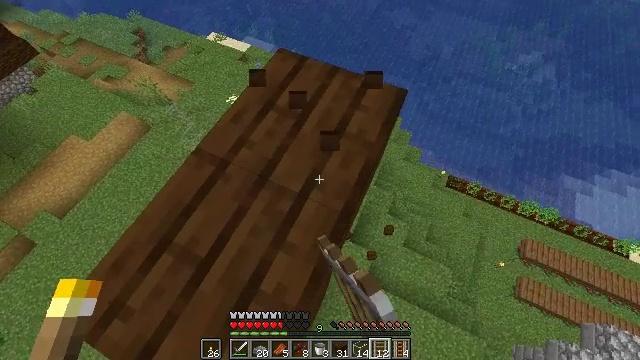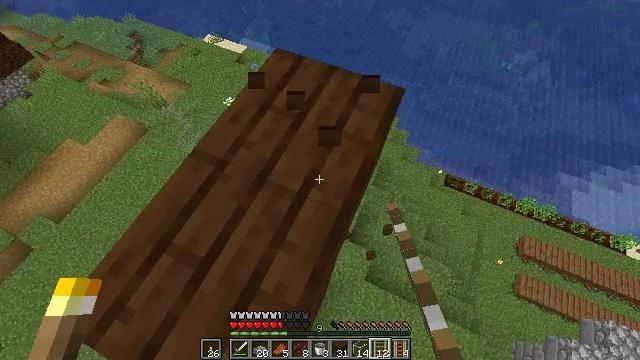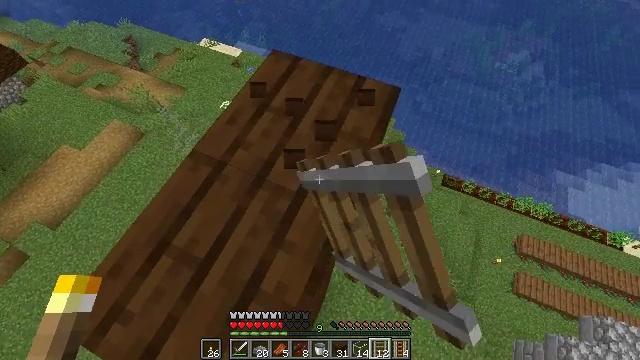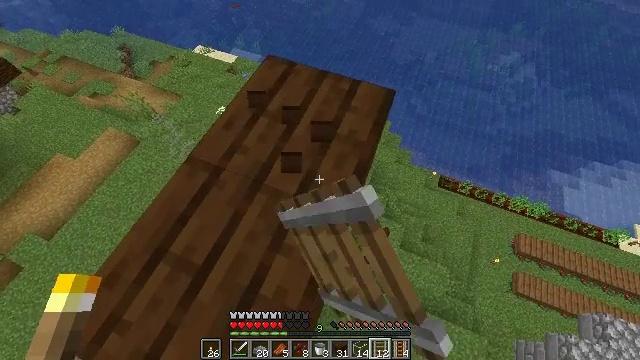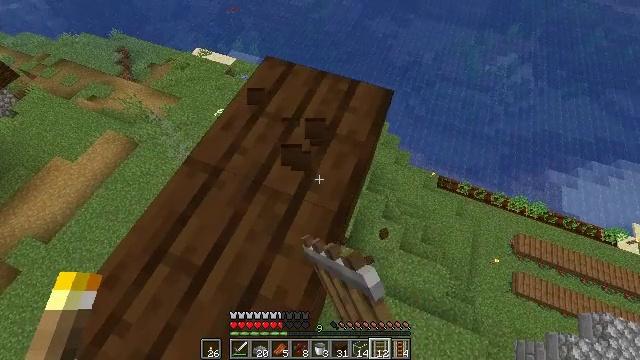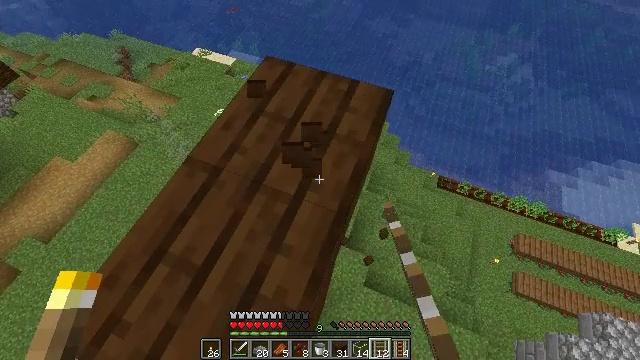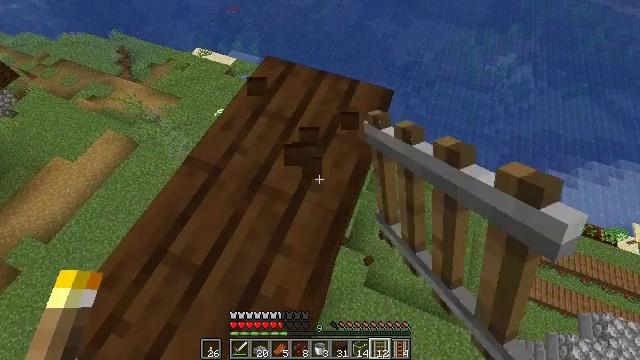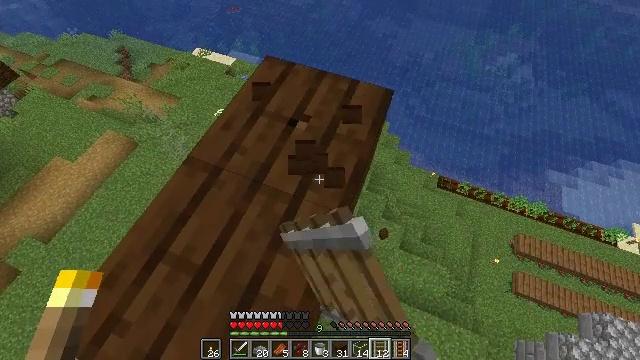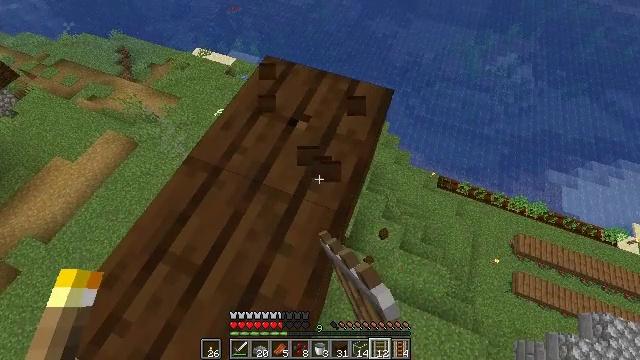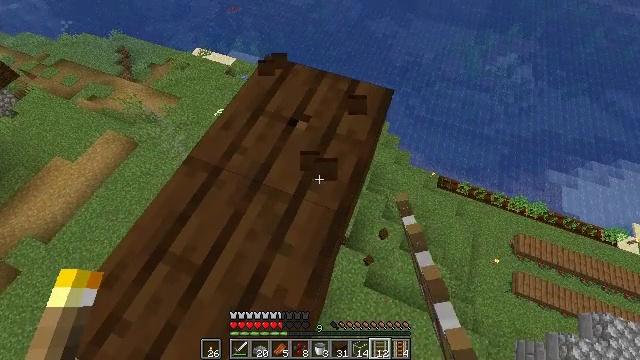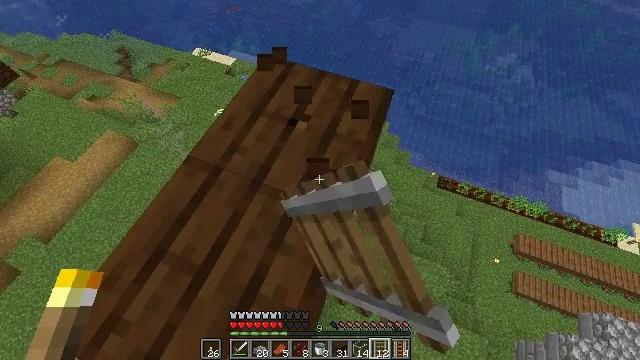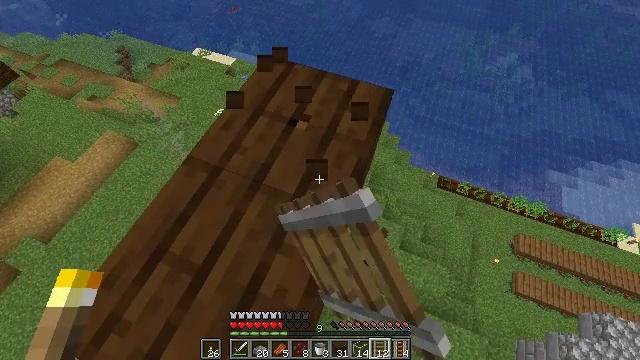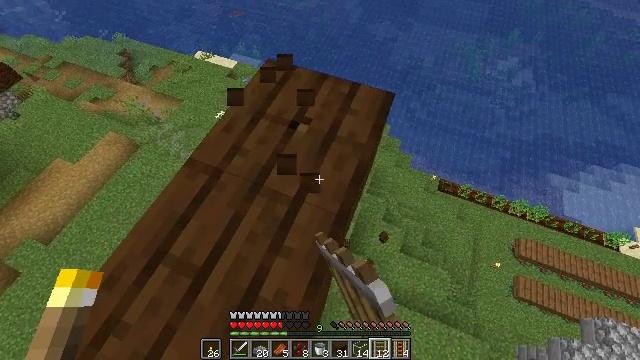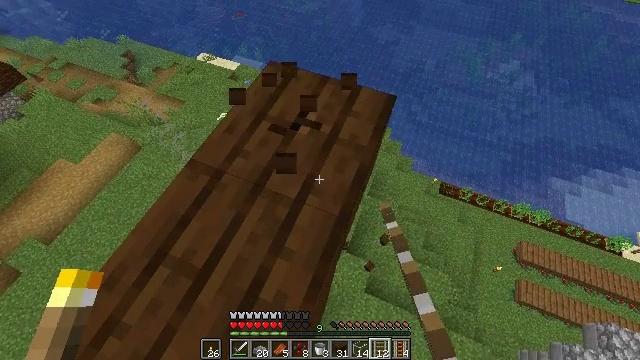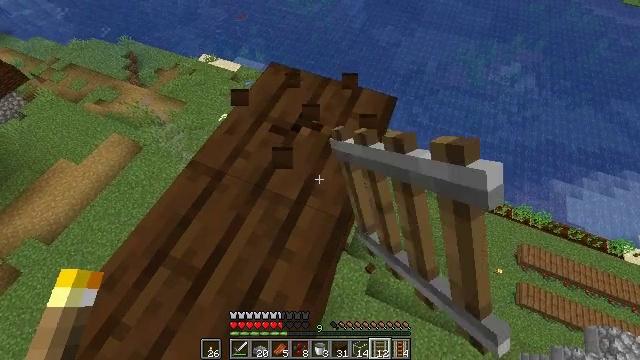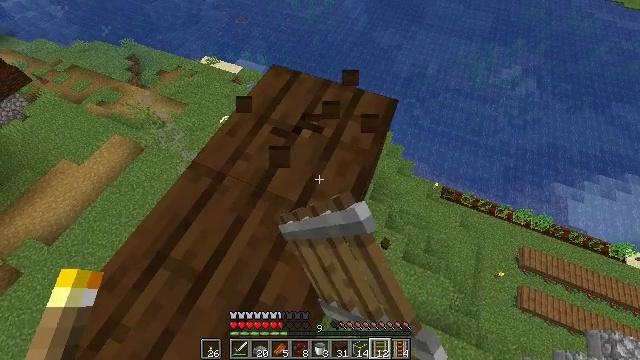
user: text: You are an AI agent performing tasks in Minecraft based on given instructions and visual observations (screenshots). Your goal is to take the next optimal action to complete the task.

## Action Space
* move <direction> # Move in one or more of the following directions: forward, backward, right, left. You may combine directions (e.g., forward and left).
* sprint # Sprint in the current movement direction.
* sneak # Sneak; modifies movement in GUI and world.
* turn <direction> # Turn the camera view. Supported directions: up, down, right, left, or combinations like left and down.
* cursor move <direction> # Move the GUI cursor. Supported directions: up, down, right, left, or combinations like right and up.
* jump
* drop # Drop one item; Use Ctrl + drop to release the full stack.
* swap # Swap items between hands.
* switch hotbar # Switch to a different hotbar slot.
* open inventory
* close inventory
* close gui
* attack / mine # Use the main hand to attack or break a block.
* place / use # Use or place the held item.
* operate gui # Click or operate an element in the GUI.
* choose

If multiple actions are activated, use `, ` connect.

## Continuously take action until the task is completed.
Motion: motion action
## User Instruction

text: Gather some dark oak planks.
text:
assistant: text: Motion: sneak, attack / mine
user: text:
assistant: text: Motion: sneak, turn right, attack / mine
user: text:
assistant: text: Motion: sneak, turn right, attack / mine
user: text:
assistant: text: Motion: sneak, attack / mine
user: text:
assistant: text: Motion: sneak, attack / mine
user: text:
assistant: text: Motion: sneak, attack / mine
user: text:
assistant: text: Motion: sneak, attack / mine
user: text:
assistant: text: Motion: sneak, attack / mine
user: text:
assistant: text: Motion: sneak, attack / mine
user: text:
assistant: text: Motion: sneak, attack / mine
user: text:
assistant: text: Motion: sneak, attack / mine
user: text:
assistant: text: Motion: sneak, attack / mine
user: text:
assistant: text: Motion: sneak, attack / mine
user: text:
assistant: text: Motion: sneak, attack / mine
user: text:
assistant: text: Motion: sneak, attack / mine
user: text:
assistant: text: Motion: sneak, attack / mine
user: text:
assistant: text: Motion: sneak, attack / mine
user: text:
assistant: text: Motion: sneak, attack / mine
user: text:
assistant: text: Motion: sneak, attack / mine
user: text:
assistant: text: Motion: sneak, attack / mine
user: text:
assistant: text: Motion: sneak, attack / mine
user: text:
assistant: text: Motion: sneak, attack / mine
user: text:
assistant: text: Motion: sneak, attack / mine
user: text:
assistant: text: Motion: sneak, attack / mine
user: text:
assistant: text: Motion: sneak, attack / mine
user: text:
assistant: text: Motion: sneak, attack / mine
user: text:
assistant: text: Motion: sneak, attack / mine
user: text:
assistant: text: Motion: sneak, attack / mine
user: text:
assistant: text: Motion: sneak, attack / mine
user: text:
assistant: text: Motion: sneak, attack / mine